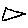
Label: triangle